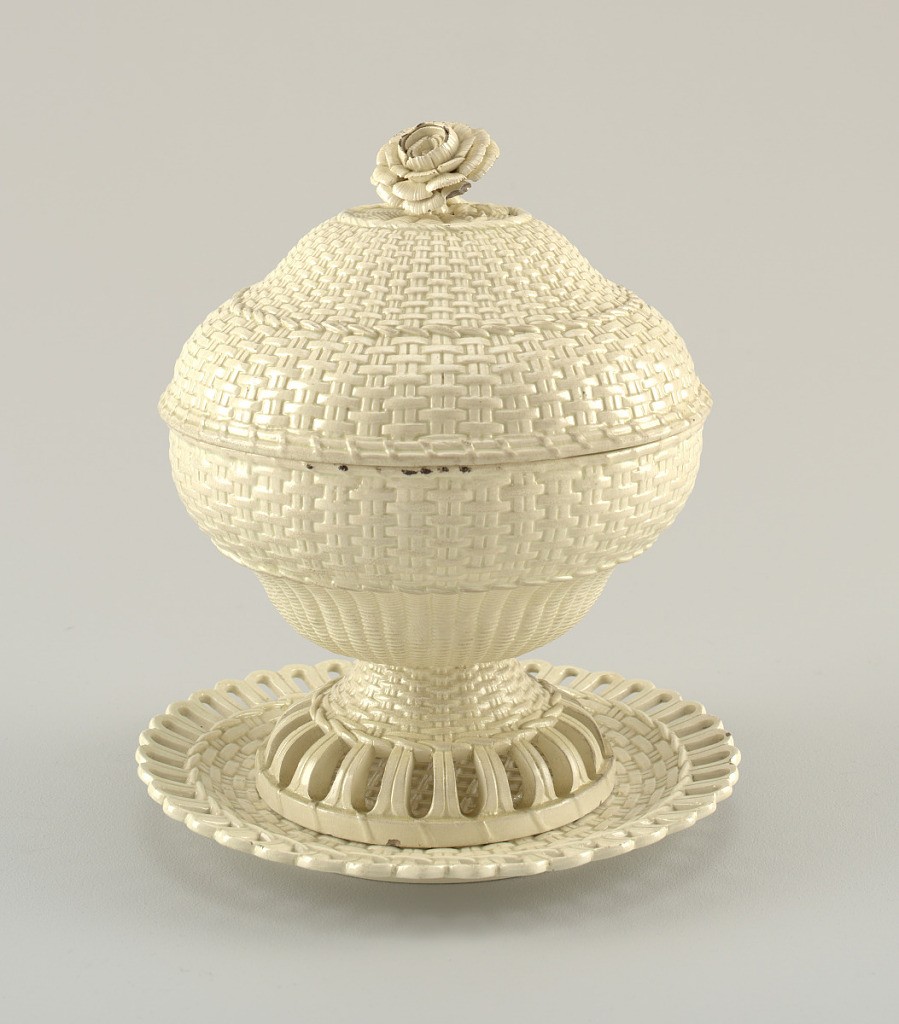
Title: Chestnut bowl, cover and plate
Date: ca. 1790
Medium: Lead-glazed earthenware ("cream ware")
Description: Basketwork on all three pieces. Plate has openwork border of adjoining loops and an ogee foot with openwork. High ogee domed cover surmounted by handle in the form of a marigold. Ladle opening in cover.